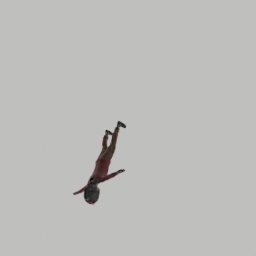
Label: people